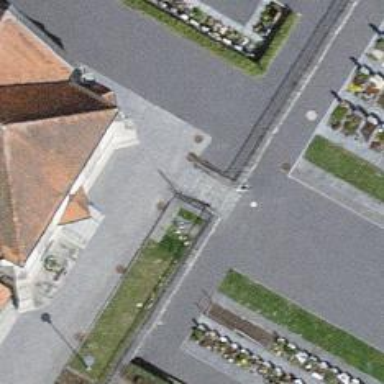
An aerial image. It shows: Road with steps.